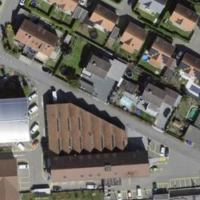
EUNIS habitat code: 54
Species observed at this site:
Papilio machaon
Aglais io
Leptoglossus occidentalis
Columba livia